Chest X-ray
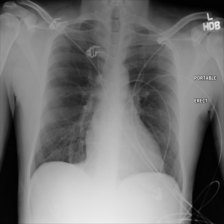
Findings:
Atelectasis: negative
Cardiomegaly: negative
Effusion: negative
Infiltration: negative
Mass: negative
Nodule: negative
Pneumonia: negative
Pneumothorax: negative
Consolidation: negative
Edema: negative
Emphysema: negative
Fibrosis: negative
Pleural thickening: negative
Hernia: negative